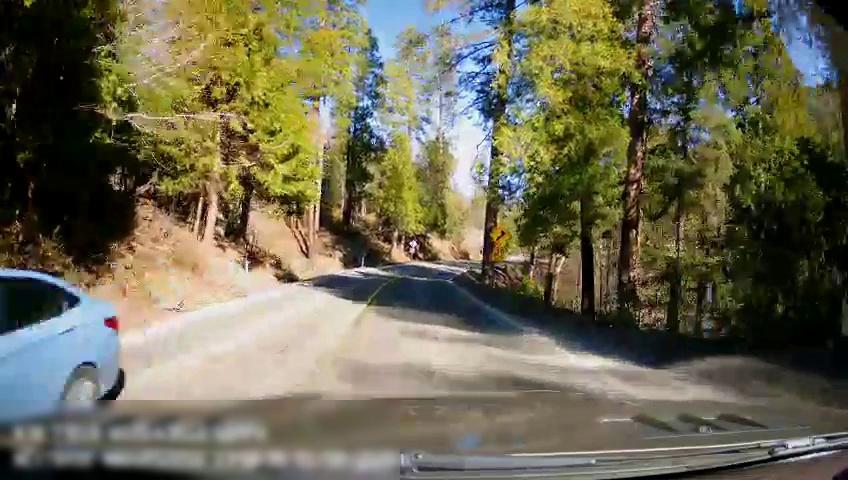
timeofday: Day
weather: Sunny
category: Drivable Space
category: Vehicles | Car
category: Lanes | Alternate Lane
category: Lanes | Opposite Lane
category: Lanes | Current Lane
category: Lanes | Opposite Lane
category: Traffic | Signs
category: Traffic | Signs